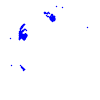
Particle: pion